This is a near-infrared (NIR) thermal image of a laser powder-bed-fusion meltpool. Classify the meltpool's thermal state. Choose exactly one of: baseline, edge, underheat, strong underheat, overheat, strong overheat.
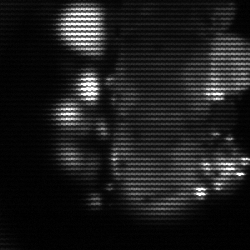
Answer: strong underheat